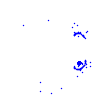
Particle: kaon